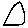
Label: triangle